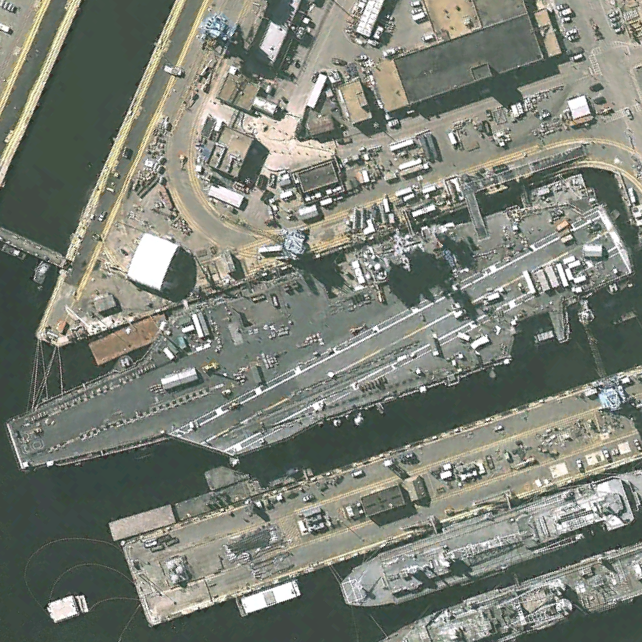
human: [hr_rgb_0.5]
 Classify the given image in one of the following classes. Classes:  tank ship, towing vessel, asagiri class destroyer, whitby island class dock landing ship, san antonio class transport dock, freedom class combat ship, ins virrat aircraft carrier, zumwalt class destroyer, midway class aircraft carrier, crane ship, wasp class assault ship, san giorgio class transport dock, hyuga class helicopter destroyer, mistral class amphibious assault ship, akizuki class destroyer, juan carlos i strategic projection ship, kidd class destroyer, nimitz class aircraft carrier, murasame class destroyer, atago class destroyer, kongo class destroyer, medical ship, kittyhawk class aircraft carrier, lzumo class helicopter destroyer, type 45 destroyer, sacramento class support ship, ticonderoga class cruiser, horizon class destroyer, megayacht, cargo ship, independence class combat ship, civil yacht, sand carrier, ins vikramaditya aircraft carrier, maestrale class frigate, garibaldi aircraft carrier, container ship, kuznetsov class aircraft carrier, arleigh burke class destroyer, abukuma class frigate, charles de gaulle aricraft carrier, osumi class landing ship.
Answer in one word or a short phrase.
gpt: Nimitz class aircraft carrier